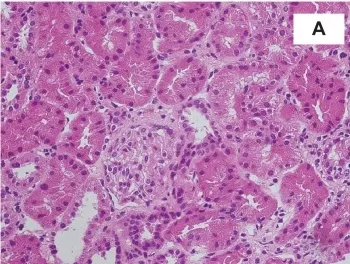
The renal biopsy shows edematous interstitium which was infiltrated with lymphocytes and plasma cells. A) Hematoxylin-eosin staining X200.
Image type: pathology (h&e)